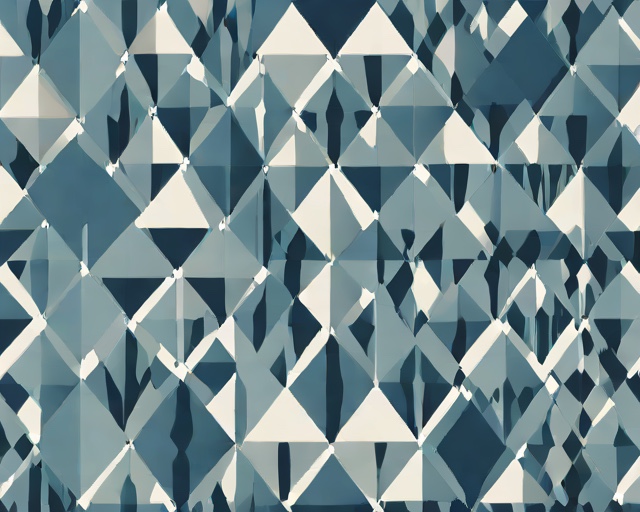
Category: Winter